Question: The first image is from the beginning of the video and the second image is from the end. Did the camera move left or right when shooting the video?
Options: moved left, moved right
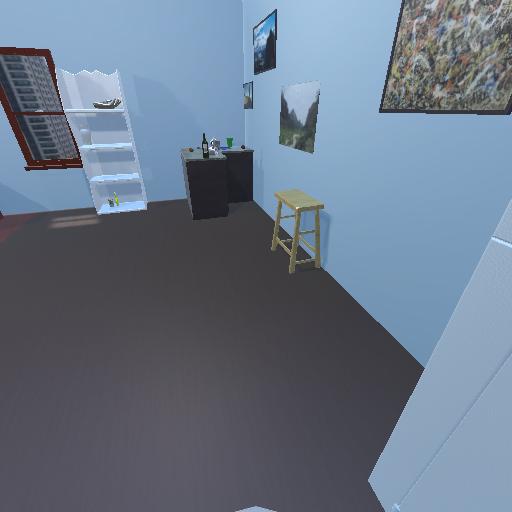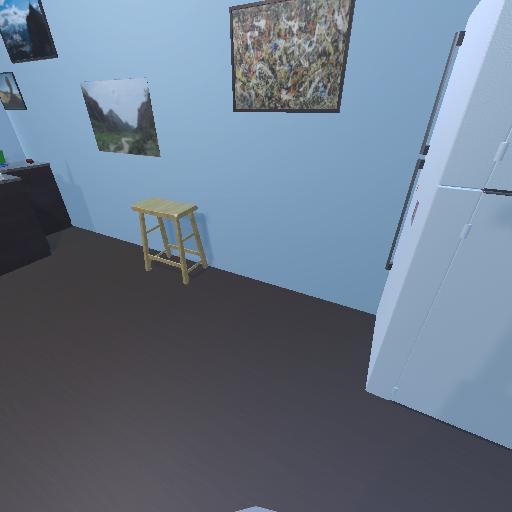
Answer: moved left